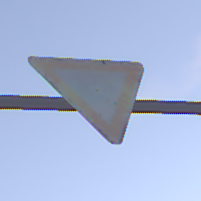
Verkehrszeichen: VorfahrtGewaehren
Umgebung: Outdoor, RoadRail
Tageszeit: SunriseSunset
Wetter: PartlyCloudy
Licht: Natural
Jahreszeit: NotSpecified
Kontrast: LowContrast